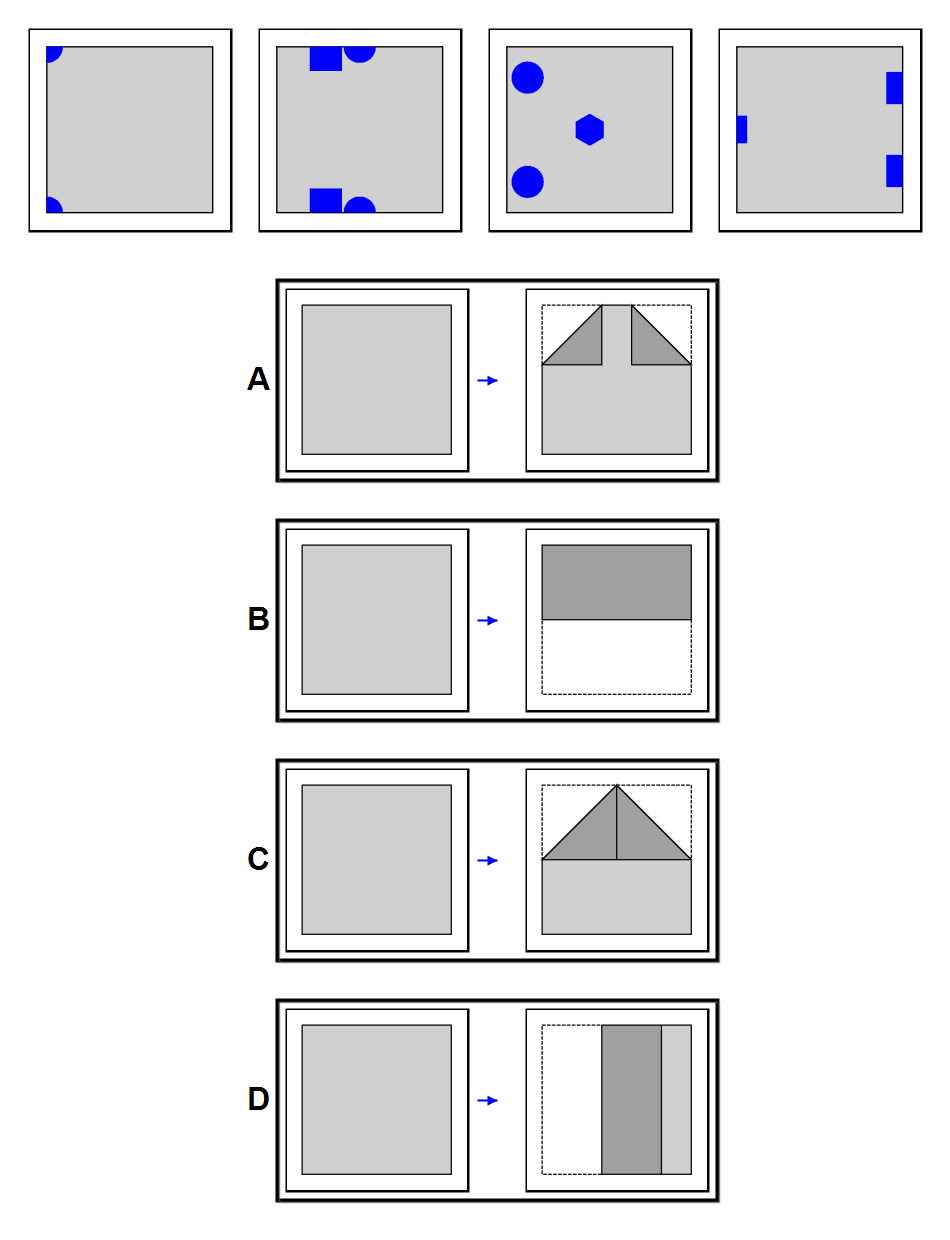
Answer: B